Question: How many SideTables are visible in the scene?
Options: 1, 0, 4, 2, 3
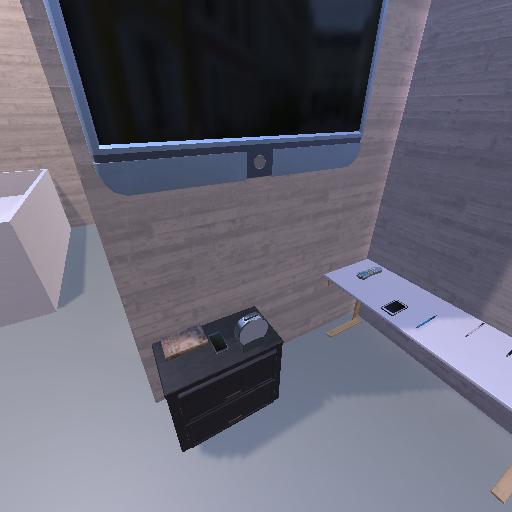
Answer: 1